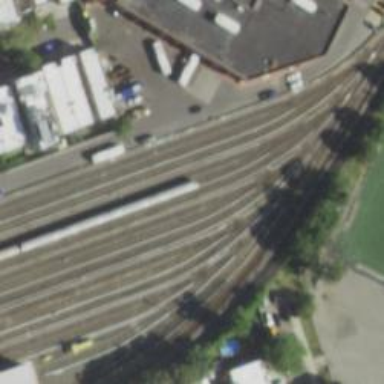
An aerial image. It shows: Yard serving electrified rail tracks with overhead electrification.